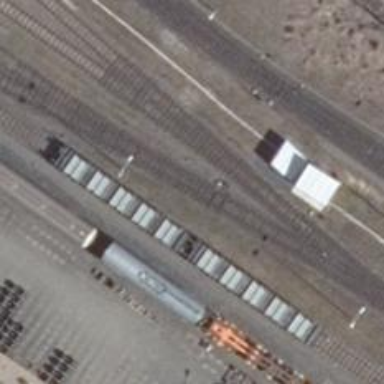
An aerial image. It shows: Rail spur service.